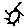
Label: sun